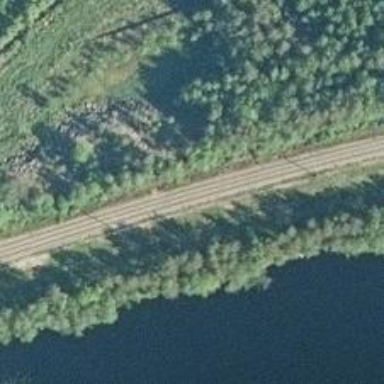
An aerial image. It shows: Continuous rail railway with electrified contact line.